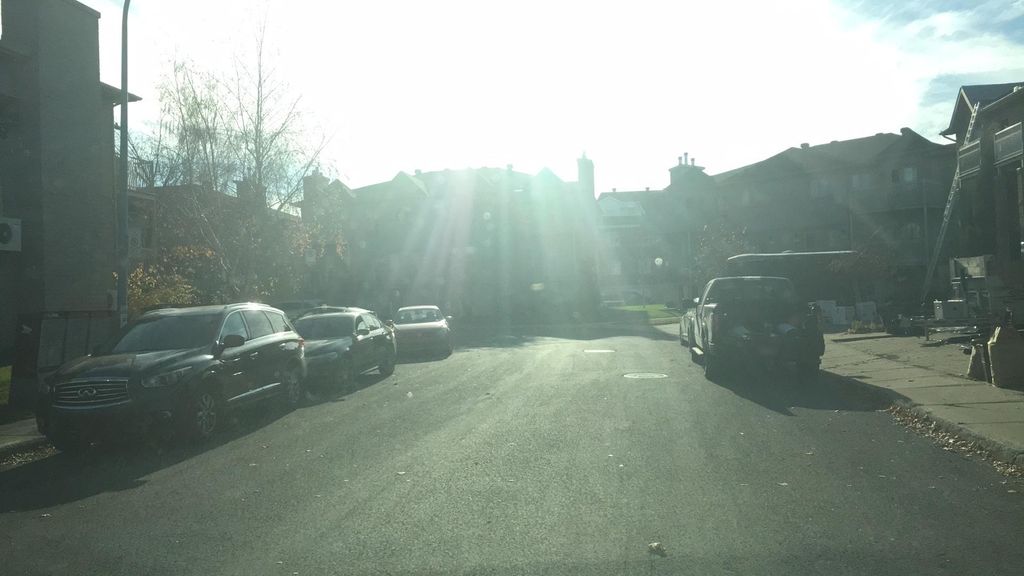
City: montreal